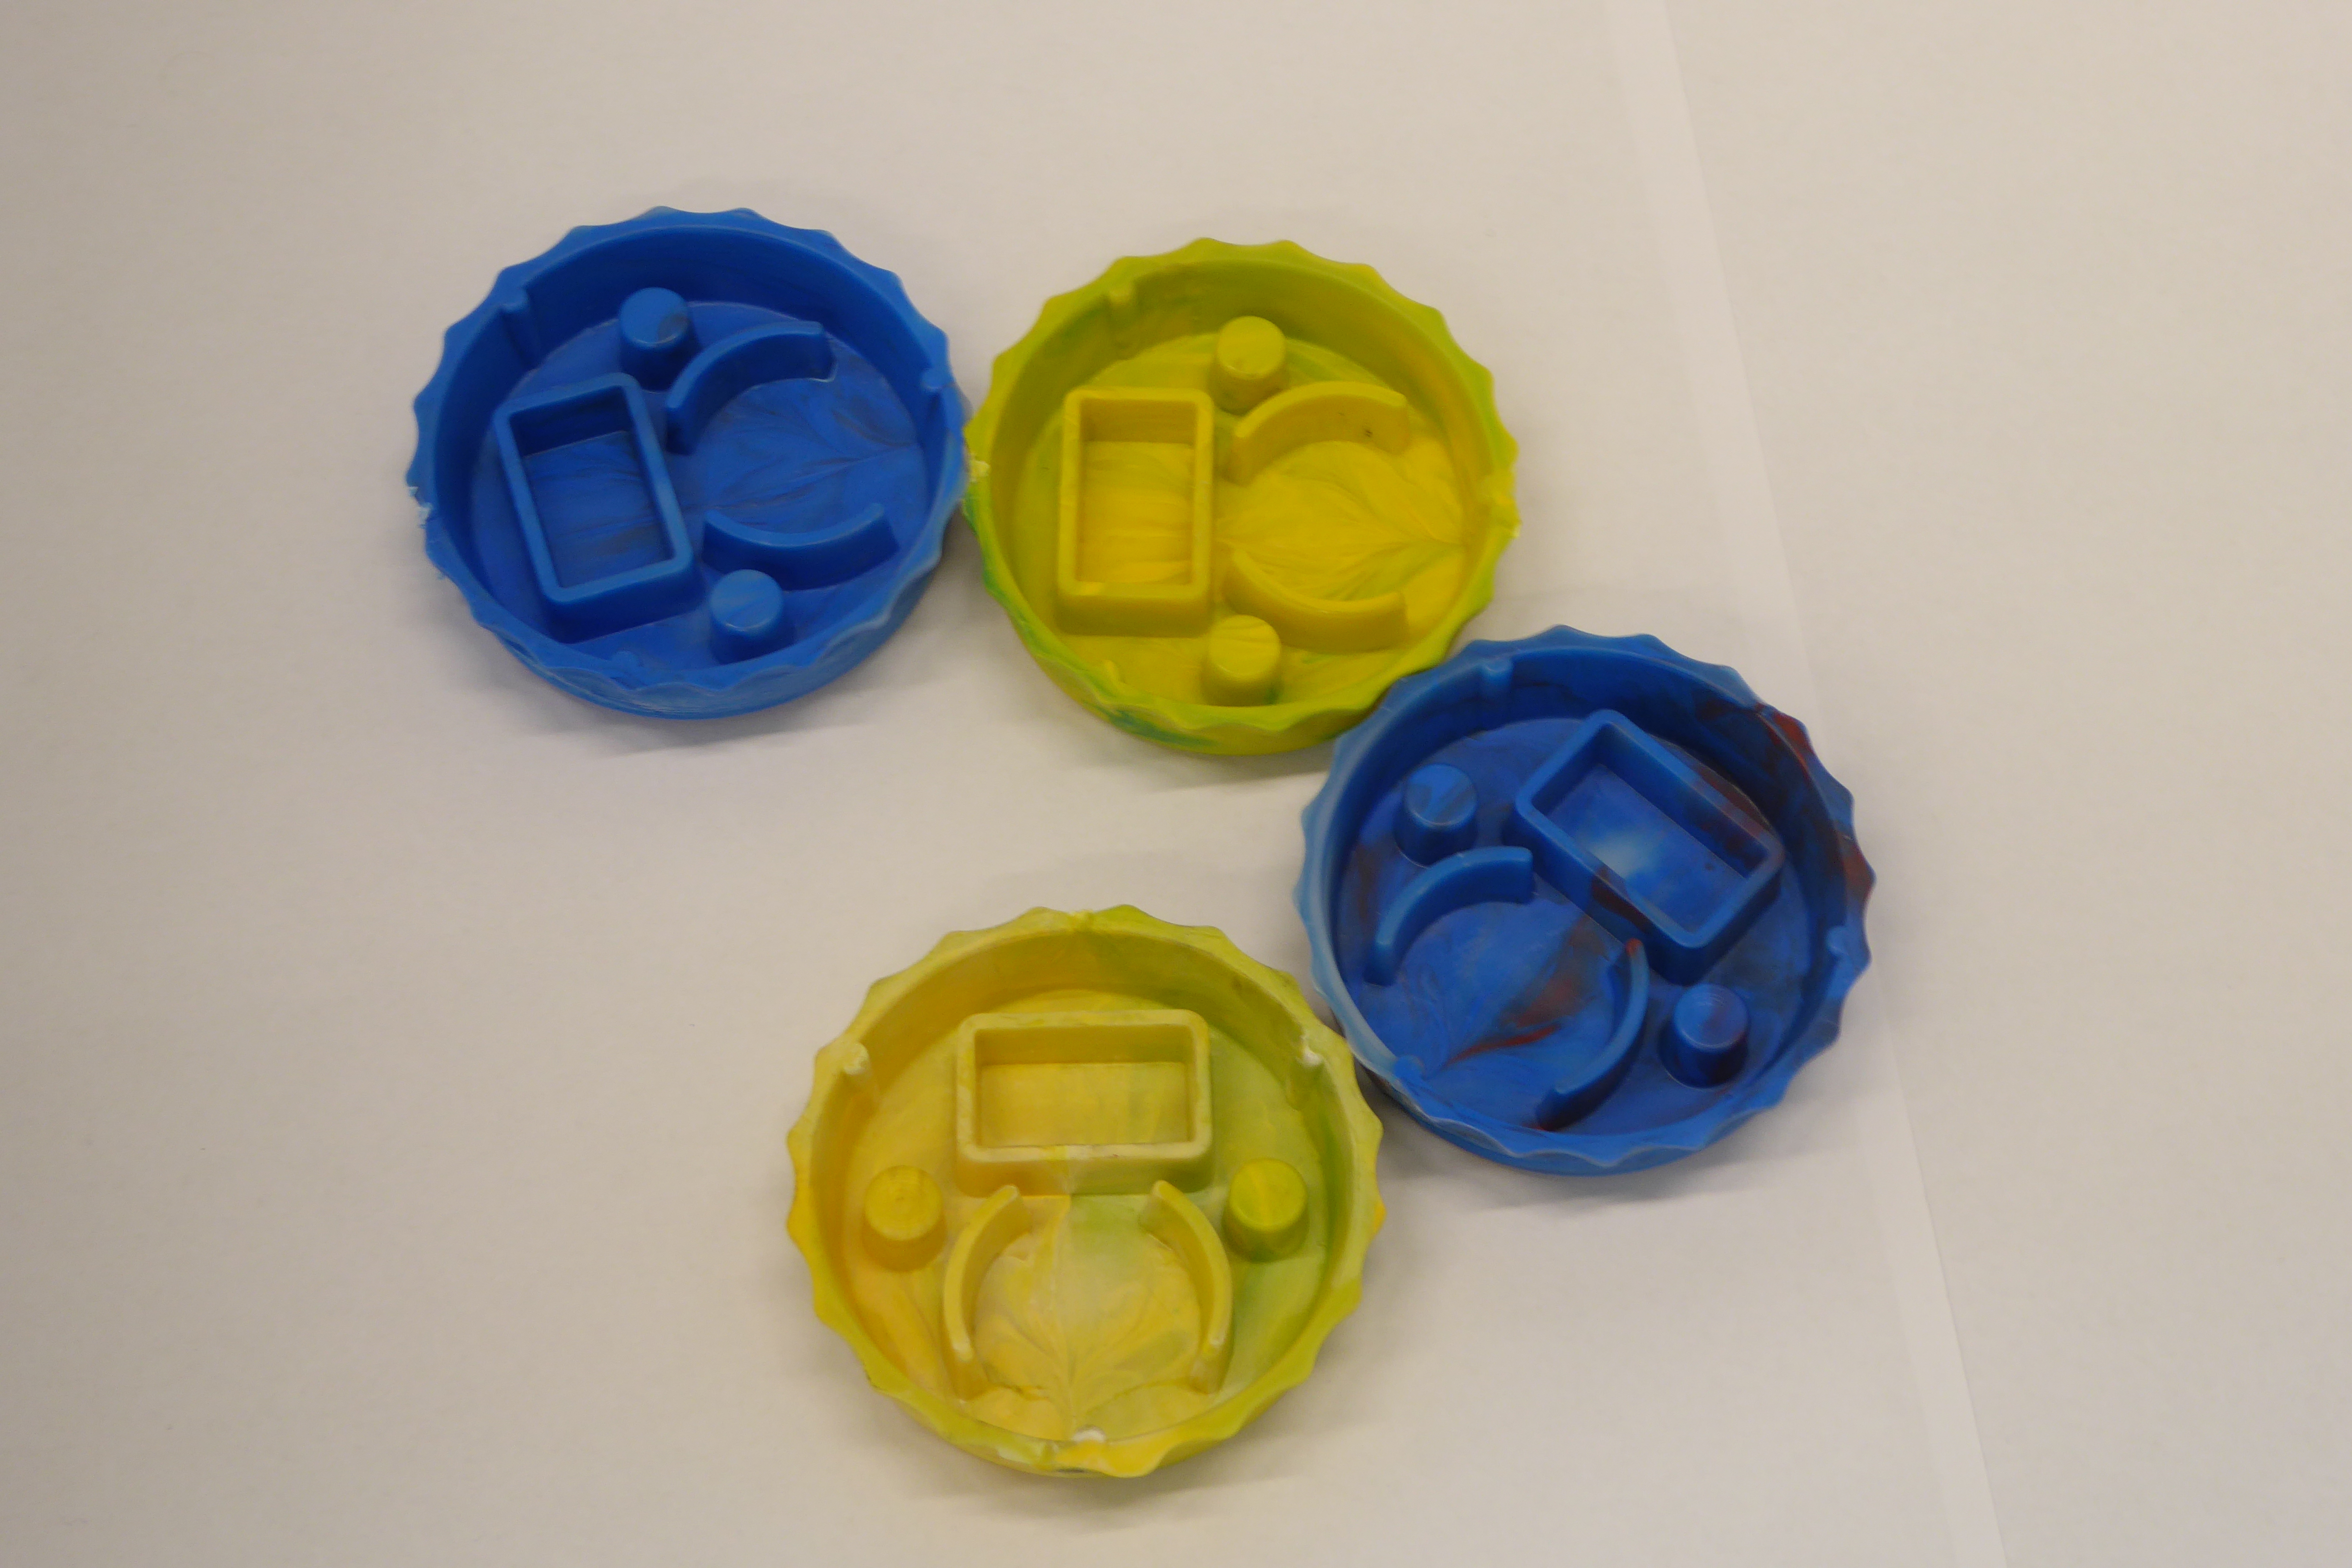
Label: Bottle Opener - Cover